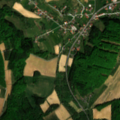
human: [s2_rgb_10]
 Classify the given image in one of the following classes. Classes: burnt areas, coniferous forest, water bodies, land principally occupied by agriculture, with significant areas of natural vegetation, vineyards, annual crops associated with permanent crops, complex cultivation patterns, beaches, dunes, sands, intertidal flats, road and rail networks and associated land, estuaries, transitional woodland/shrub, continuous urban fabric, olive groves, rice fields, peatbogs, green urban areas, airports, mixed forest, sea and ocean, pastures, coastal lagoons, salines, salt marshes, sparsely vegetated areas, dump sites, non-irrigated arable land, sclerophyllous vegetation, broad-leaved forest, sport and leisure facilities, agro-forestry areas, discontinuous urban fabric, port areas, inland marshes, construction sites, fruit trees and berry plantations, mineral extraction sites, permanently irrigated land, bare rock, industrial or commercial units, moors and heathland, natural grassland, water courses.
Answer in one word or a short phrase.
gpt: discontinuous urban fabric, non-irrigated arable land, complex cultivation patterns, broad-leaved forest, mixed forest